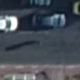
Vehicle type: Motorcycle